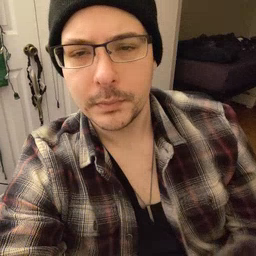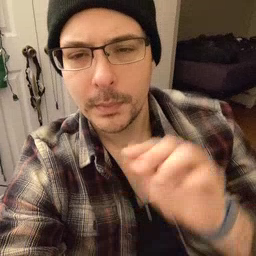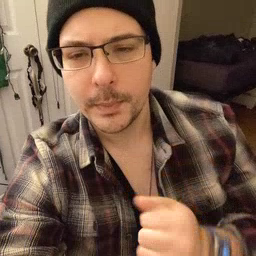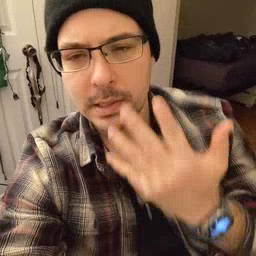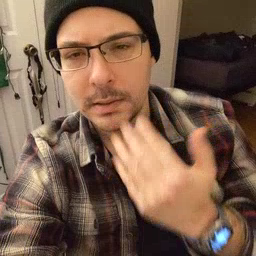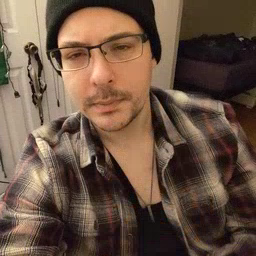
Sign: mitten